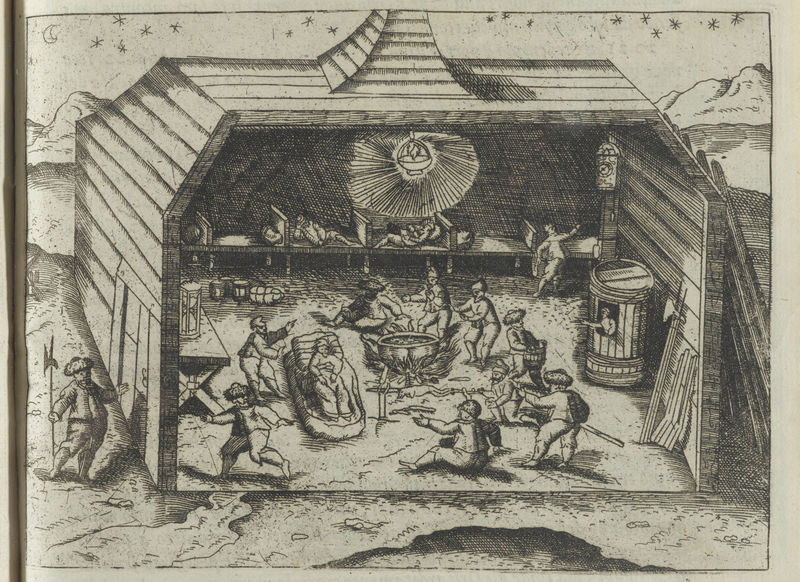
Titel: Tre Navigationi fatte dagli Olandesi, e Zelandesi
Künstler: Gerrit de Veer
Standort: Amsterdam
Institution: Rijksmuseum
Schlagwörter: homme, gravure, lumière, lune, croissant, feu, table, lit, etoiles, cabane, garde, marmite, cage, planches, sablier, hallebarde, ballot